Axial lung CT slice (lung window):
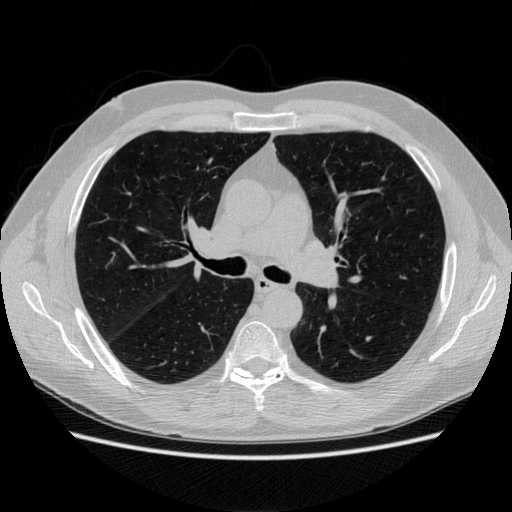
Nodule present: no